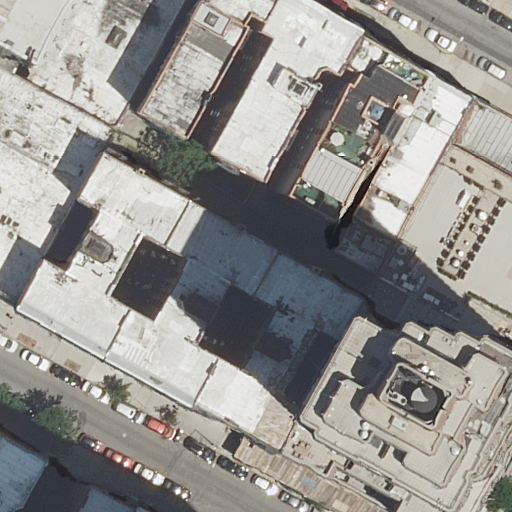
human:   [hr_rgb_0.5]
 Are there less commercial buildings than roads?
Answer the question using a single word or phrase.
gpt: yes

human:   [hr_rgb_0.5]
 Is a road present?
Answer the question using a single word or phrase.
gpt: yes

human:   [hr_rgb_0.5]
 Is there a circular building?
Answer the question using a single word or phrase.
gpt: no

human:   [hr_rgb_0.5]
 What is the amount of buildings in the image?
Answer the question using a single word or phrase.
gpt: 17

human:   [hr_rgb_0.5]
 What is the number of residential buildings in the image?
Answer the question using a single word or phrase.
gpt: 17

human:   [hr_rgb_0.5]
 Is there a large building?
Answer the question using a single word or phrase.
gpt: yes

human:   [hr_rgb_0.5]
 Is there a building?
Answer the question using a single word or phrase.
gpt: yes

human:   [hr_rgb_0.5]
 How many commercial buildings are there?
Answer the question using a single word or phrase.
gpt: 0

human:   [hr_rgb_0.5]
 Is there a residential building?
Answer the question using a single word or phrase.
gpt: yes

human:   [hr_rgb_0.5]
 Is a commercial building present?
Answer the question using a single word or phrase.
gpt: no

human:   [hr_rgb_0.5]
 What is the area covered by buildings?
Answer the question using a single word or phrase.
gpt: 7090m2

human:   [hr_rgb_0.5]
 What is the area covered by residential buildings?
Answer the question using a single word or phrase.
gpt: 7090m2

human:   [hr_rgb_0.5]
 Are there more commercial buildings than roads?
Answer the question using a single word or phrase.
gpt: no

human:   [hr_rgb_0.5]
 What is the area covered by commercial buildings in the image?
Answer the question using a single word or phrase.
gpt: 0m2

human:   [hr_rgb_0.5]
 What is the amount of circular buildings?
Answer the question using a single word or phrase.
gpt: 0

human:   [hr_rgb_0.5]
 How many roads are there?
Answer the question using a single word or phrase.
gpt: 6

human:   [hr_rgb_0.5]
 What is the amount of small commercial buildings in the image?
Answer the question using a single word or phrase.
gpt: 0

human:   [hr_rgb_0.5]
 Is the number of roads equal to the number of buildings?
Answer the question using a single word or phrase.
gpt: no

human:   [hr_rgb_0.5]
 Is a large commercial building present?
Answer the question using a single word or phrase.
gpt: no

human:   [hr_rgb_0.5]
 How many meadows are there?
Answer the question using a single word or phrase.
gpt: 0

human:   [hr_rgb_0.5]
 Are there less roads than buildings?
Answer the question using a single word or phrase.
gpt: yes

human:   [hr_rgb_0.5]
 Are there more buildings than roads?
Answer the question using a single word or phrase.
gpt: yes

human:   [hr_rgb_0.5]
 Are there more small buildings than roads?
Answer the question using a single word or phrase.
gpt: no

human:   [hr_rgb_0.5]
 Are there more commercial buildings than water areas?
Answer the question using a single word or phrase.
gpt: no

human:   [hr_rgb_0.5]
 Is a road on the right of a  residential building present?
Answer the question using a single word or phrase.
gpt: yes

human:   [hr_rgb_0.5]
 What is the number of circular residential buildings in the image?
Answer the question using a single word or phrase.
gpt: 0

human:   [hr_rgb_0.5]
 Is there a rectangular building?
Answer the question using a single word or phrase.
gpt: yes

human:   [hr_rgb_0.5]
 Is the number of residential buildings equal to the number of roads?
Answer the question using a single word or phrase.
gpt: no

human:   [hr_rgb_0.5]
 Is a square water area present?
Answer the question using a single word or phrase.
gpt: no

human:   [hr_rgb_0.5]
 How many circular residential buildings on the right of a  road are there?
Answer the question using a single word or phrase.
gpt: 0

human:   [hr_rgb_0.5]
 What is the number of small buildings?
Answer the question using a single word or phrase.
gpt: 4

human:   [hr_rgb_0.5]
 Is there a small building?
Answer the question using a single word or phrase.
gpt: yes

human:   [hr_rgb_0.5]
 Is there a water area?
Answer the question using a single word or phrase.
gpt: no

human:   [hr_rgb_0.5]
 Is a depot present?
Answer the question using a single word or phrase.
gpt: no

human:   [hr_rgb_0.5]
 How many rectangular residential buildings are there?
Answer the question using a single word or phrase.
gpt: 7

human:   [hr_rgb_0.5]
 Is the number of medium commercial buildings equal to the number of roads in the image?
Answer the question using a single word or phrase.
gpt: no

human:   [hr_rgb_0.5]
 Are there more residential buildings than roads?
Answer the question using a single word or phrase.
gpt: yes

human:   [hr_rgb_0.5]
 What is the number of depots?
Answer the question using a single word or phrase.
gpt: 0

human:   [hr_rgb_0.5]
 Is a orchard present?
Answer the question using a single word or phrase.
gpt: no

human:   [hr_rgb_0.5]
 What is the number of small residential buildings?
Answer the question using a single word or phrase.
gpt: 4

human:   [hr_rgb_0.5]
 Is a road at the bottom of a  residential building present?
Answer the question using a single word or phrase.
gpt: yes

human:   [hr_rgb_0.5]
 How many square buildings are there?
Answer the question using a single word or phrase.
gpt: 0

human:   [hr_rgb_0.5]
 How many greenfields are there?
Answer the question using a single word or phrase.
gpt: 0

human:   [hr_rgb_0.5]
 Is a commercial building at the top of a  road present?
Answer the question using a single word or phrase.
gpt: no

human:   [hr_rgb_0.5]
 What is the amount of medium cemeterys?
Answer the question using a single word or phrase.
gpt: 0

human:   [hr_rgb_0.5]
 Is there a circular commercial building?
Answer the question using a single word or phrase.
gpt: no

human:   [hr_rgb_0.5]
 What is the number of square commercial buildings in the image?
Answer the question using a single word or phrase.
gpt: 0

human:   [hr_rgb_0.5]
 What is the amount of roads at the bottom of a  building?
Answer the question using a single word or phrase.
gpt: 4

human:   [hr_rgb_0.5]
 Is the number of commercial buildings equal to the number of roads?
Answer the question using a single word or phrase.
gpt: no

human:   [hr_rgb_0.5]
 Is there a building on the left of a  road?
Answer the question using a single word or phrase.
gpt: yes

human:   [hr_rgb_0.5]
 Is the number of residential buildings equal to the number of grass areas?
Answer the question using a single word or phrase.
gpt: no

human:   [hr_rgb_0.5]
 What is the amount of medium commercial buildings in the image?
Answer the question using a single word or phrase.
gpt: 0

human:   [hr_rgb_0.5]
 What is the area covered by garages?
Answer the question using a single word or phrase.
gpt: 0m2

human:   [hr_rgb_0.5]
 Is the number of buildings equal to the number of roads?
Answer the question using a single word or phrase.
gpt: no

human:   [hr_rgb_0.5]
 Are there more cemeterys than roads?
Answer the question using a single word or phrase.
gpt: no

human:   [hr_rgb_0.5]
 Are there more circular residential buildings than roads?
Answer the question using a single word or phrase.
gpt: no

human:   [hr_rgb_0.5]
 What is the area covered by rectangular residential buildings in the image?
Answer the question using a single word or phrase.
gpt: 1535m2

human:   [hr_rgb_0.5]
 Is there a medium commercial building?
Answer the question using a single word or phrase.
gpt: no

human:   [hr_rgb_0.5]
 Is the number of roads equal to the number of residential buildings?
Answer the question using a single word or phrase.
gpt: no

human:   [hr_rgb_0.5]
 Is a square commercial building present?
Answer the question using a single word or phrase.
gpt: no

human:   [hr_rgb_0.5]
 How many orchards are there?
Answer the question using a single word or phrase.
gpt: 0

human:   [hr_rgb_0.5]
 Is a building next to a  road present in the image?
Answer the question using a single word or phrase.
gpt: yes

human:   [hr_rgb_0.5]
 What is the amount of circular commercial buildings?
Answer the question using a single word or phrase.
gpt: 0

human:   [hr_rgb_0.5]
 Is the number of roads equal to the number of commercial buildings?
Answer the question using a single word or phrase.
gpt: no